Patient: sex M, age 74
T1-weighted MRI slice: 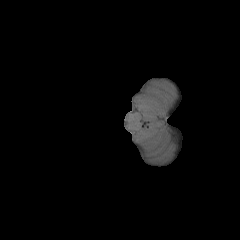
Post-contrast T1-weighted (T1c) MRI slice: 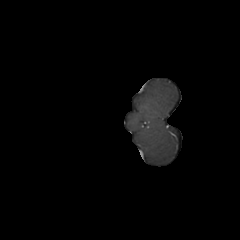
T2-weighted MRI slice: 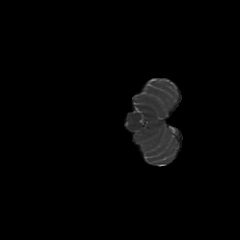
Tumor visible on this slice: no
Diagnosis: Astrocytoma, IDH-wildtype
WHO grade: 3